Field crop: maize
Growth stage: 2
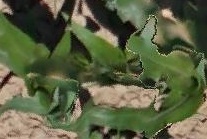
Species: maize